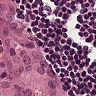
Metastatic tissue present: yes